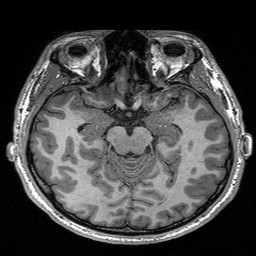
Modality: T1w
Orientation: coronal
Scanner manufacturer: siemens
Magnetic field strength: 3 T